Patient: sex M, age 57
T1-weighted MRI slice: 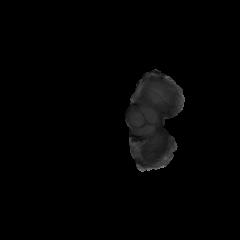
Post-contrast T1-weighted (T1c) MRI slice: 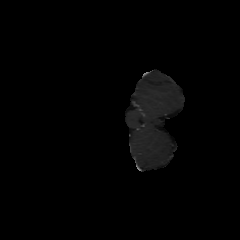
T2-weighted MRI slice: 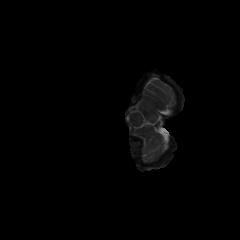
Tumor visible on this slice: no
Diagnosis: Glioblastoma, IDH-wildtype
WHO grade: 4